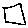
Label: square